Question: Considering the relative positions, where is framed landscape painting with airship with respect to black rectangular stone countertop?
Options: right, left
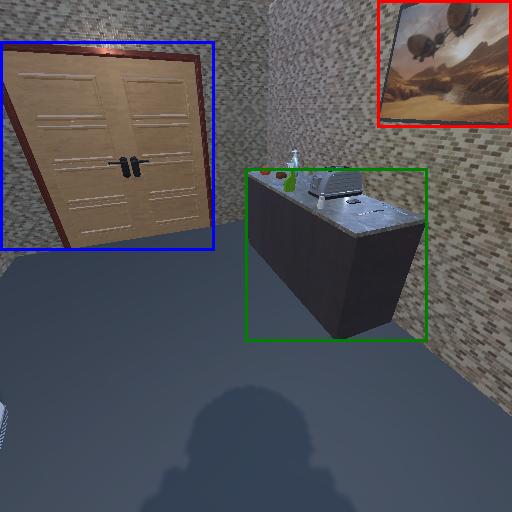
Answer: right